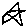
Label: star